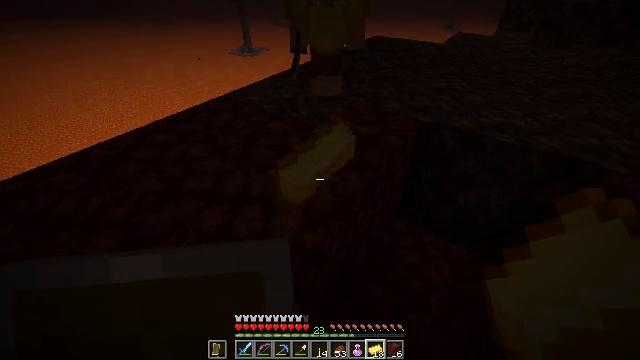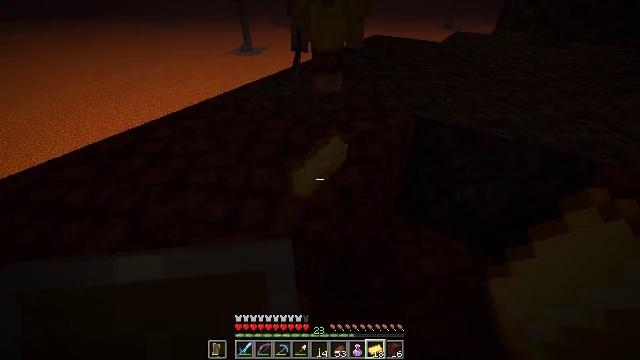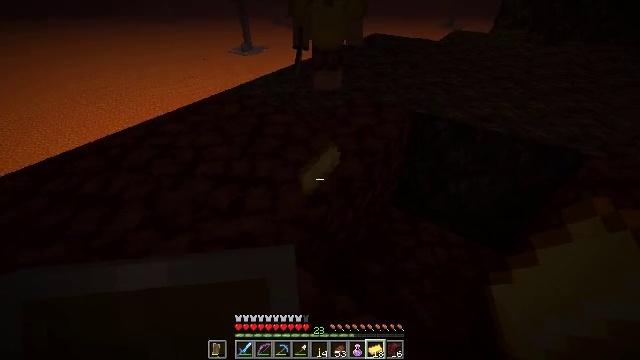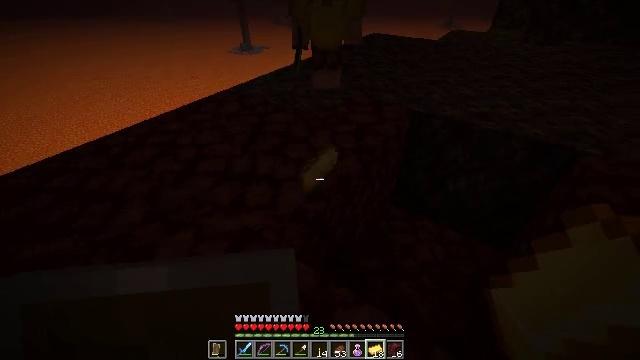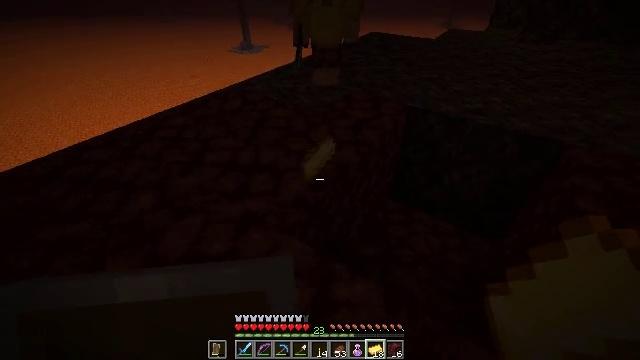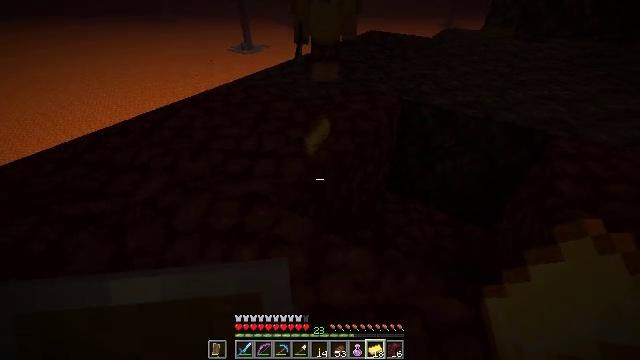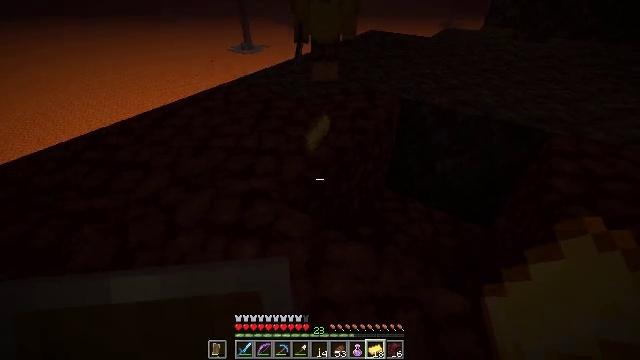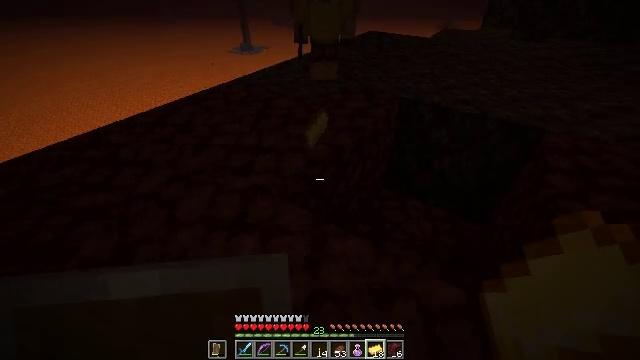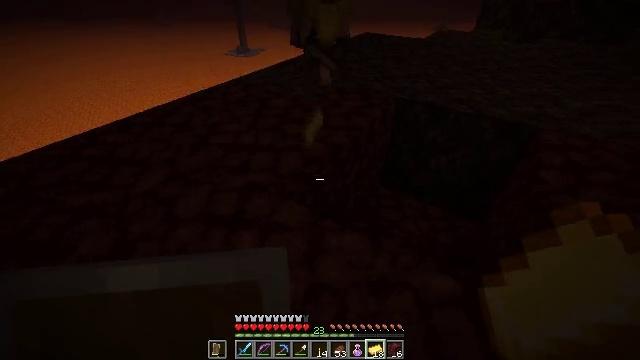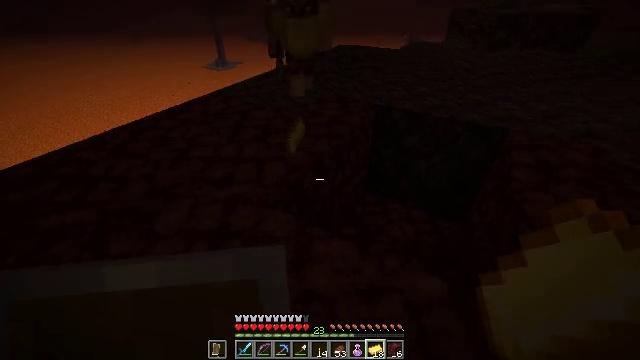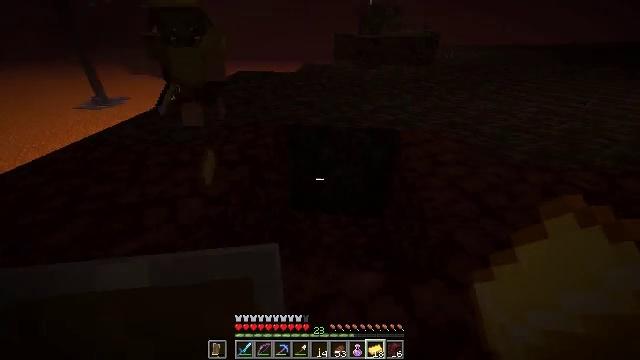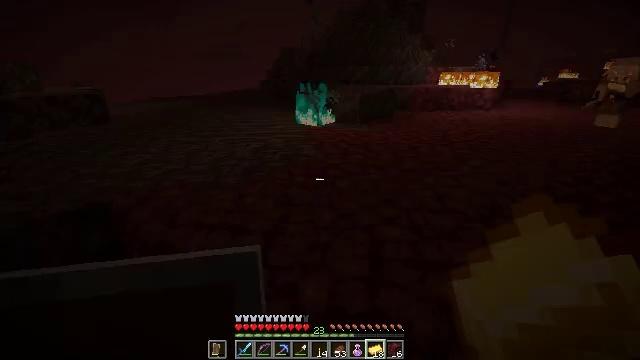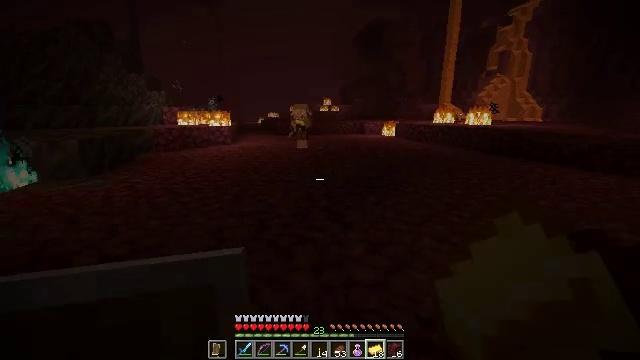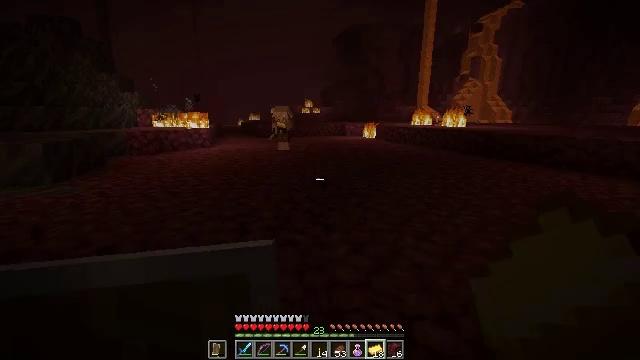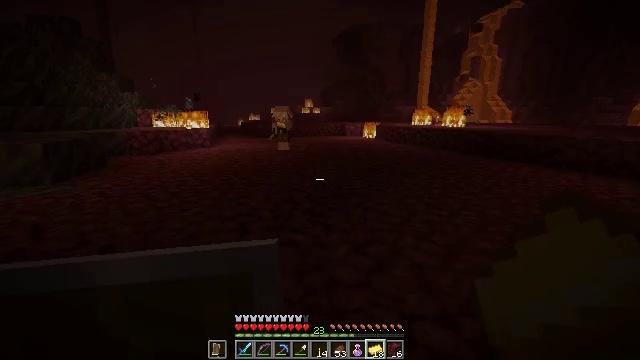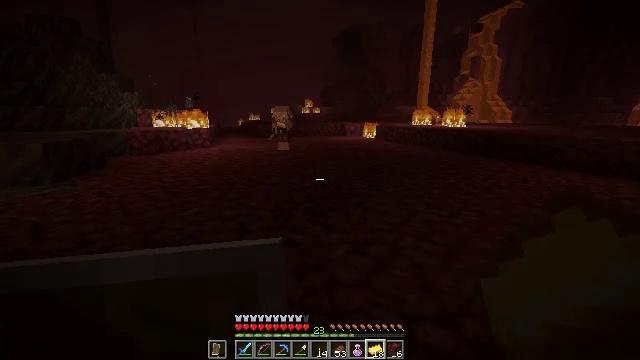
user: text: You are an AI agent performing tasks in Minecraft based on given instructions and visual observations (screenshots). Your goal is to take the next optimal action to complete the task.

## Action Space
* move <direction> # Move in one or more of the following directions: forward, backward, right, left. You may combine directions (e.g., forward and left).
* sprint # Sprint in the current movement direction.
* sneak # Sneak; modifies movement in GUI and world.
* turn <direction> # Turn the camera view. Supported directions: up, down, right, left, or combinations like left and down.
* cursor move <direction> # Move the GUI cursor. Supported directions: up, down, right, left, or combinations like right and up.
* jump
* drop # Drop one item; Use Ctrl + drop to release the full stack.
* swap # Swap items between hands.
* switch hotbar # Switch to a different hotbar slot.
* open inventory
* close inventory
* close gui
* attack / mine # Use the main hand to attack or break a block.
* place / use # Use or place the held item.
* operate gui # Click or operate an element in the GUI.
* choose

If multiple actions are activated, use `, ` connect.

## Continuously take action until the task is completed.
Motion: motion action
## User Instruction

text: Drop a gold ingot.
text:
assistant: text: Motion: move back
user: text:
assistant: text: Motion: move back
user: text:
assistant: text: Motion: move back
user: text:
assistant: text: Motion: move back
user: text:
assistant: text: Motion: no_op
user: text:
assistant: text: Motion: no_op
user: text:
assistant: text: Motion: no_op
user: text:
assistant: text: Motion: no_op
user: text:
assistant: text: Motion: turn right and up
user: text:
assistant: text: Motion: turn right and up
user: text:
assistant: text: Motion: turn right and up
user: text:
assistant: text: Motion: turn right and up
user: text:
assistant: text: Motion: turn right
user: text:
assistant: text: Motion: no_op
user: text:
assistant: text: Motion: no_op
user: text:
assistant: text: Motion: move forward
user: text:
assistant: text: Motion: move forward, turn left
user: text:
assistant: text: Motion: move forward, turn left
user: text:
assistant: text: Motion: move forward, turn left
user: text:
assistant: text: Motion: move forward, turn left
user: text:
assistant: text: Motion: move forward, turn left
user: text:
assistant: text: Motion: move forward, turn left
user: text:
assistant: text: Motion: move forward and move right, turn left and down
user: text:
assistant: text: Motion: move forward and move right, turn left and down
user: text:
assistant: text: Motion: move forward and move right, turn right
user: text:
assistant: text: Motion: move forward and move right, turn right
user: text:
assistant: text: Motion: move forward and move right, turn right and down
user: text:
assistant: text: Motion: move forward
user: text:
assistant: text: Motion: move forward
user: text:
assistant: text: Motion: move forward